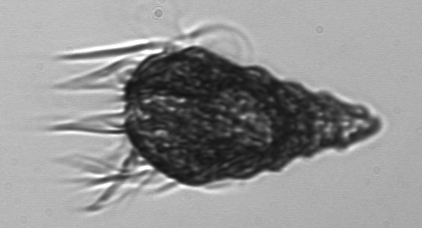
Label: Laboea_strobila